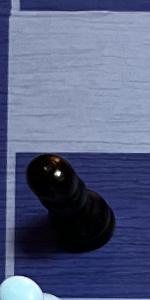
Label: Pawn_Black